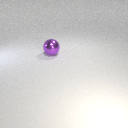
large purple metal sphere